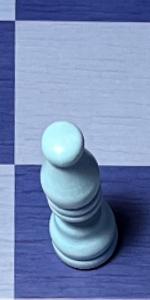
Label: Bishop_White